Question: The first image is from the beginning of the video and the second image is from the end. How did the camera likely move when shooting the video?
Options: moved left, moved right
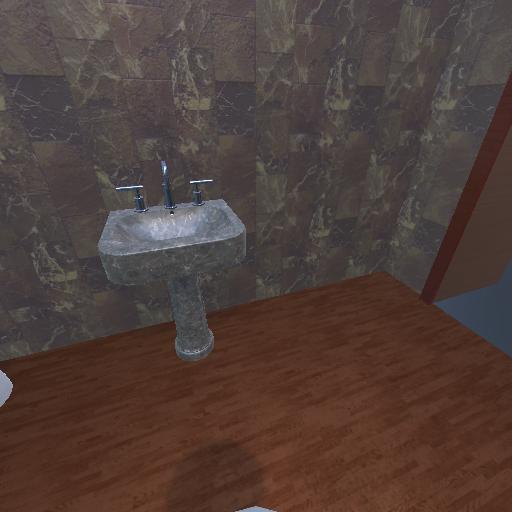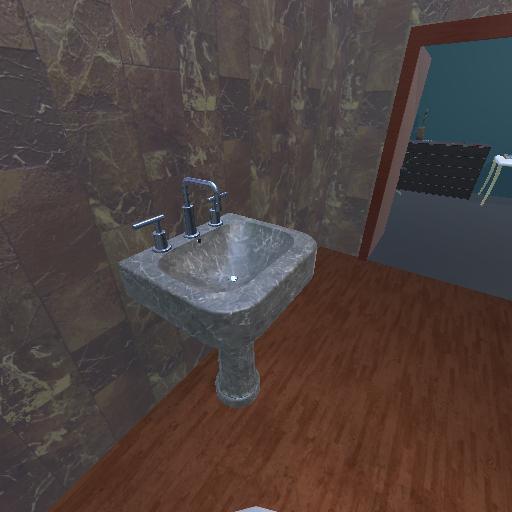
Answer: moved left